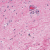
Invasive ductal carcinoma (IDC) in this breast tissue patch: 0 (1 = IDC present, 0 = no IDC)